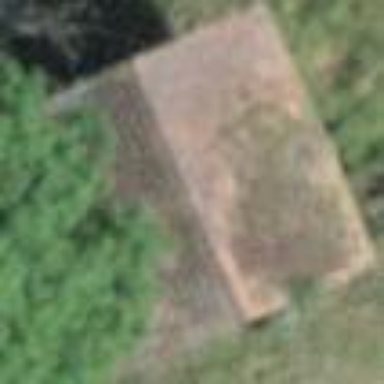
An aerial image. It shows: Rural barn.